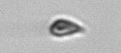
Label: Cryptophyta